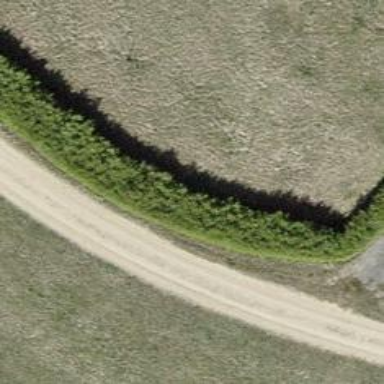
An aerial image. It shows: Hedge acting as barrier.